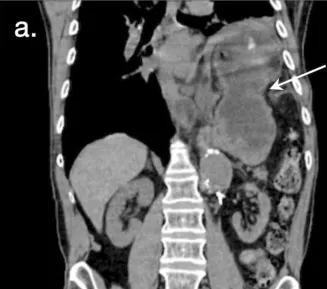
A-B. Pre-operative thoracoabdominal computed tomography scan: the seven-centimeter left hemi-diaphragmatic defect associated with herniation of the fundus, body and gastric antrum, along with the spleen.
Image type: radiology (ct)